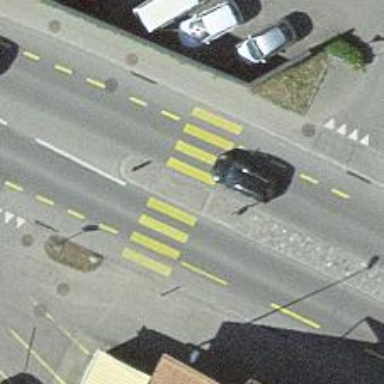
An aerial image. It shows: Zebra crossing on the road.